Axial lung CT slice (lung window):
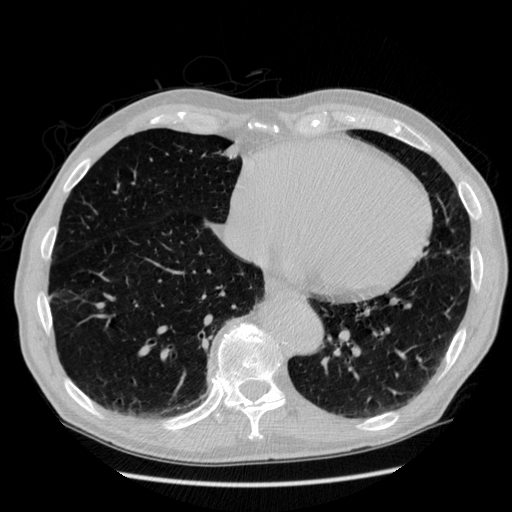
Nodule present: no